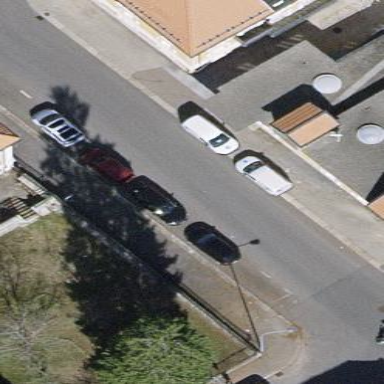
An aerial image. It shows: Parking available on the street side.